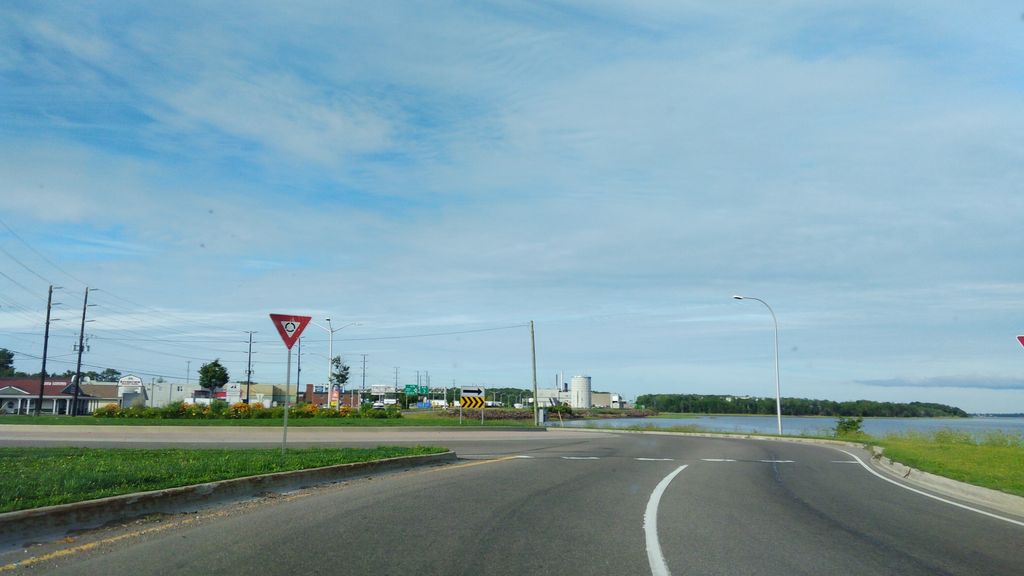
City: charlottetown